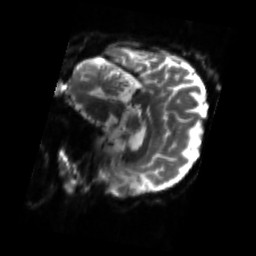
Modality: sbref
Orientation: sagittal
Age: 62
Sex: male
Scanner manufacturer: siemens
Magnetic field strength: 3 T
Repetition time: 4.71 s
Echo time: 0.0906 s